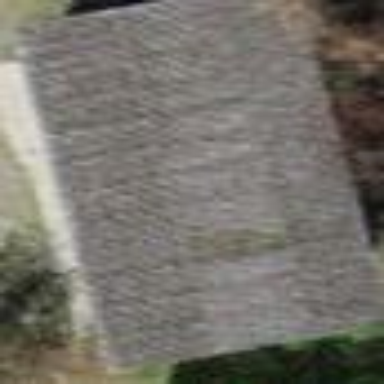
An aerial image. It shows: Shed building.